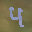
Label: 4